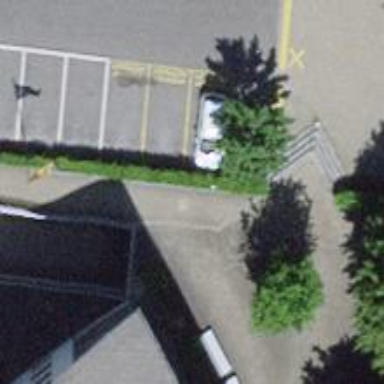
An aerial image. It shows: Parking entrance.